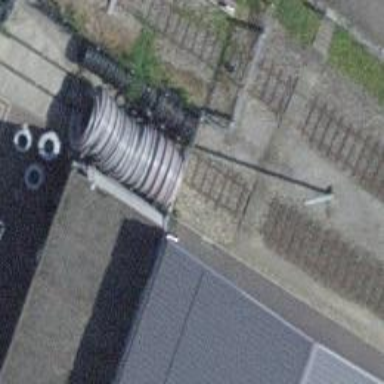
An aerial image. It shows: Disused railway spur with single track.